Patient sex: F
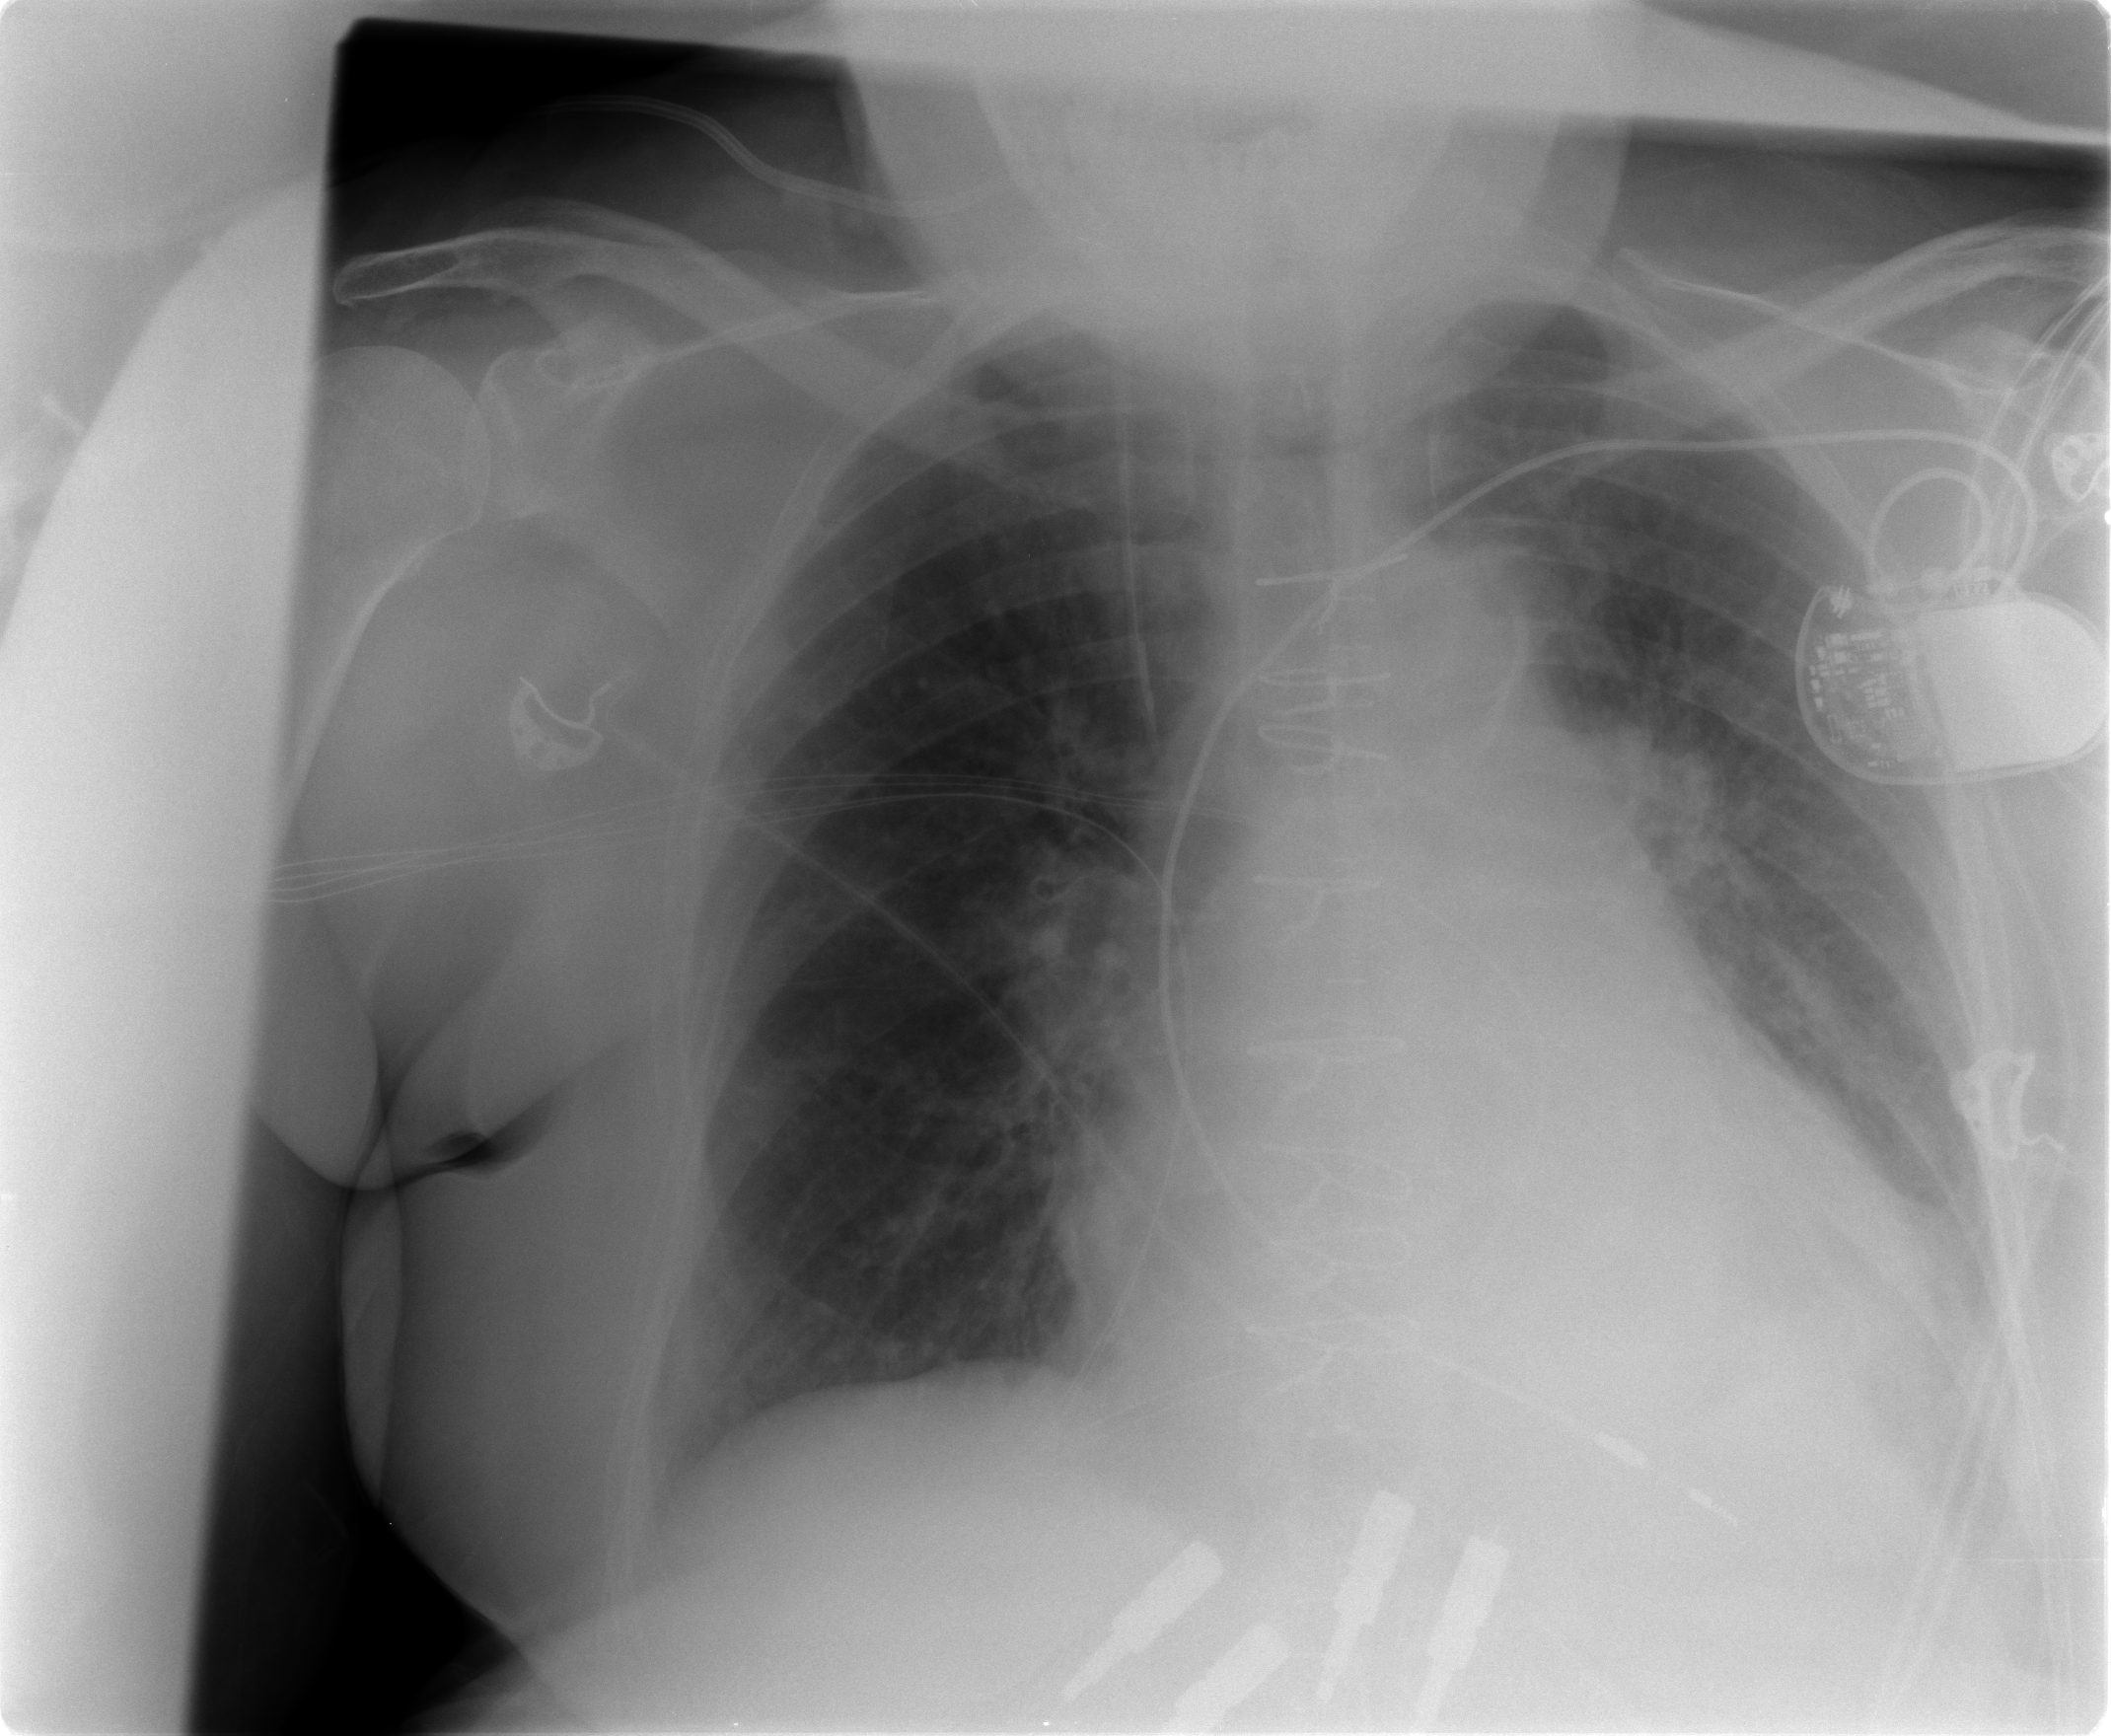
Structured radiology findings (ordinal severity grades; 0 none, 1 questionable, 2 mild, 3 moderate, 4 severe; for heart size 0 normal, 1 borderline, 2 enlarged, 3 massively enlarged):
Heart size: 2
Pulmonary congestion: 2
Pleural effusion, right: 0
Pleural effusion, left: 2
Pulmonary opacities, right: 0
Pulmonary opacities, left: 1
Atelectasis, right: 0
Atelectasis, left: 2